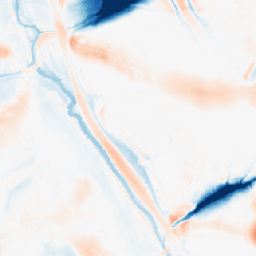
Category: morphological
Decomposition family: morphological_ellipse
Decomposition parameters: operation: average
width: 50
height: 50
Upsampling method: area
Upsampling parameters: scale: 4
Upsampling scale: 4